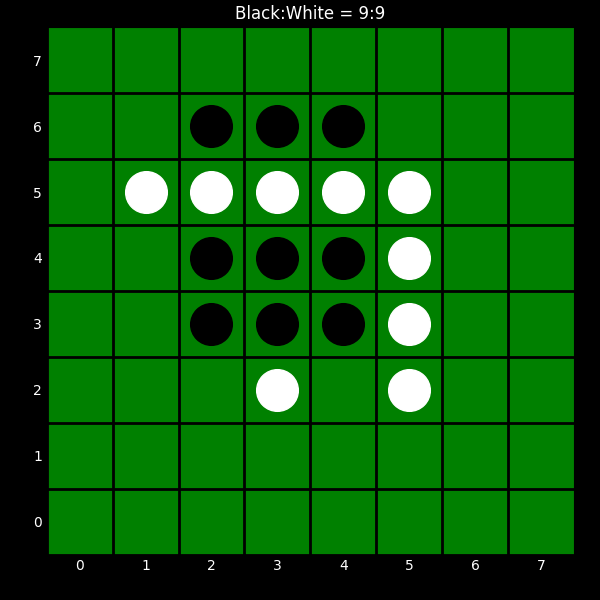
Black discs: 9
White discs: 9